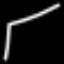
Label: octagon